Field crop: tomato
Growth stage: 1
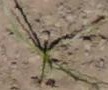
Species: cyperus